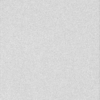
Label: dusty